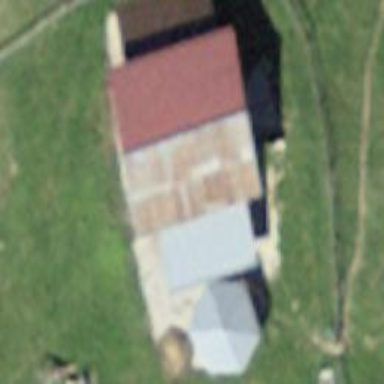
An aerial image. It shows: Rural barn.